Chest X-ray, PA view. Patient: 38 years old, sex F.
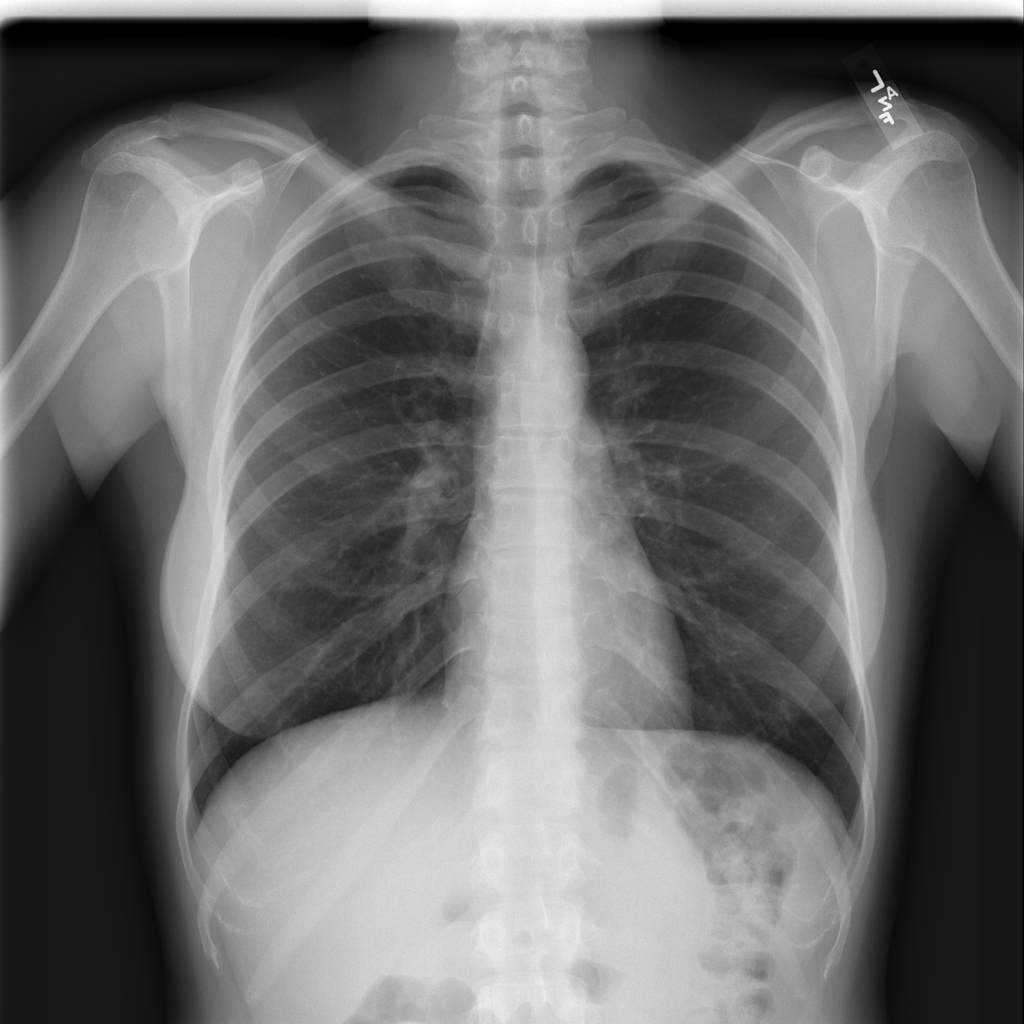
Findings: No Finding